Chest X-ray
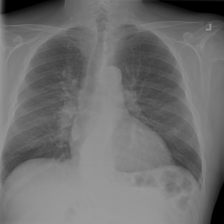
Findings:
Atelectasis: negative
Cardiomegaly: negative
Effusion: negative
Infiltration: negative
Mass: negative
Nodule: negative
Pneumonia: negative
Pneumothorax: negative
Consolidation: negative
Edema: positive
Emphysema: negative
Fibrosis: negative
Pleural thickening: negative
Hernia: negative